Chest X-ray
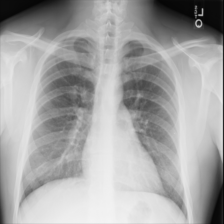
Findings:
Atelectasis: negative
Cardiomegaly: negative
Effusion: negative
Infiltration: negative
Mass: negative
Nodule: negative
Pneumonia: negative
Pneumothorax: negative
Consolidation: negative
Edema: negative
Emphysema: negative
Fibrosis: negative
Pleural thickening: negative
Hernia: negative